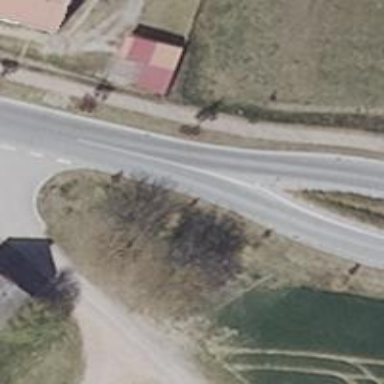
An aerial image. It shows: Sidewalk along the footway.